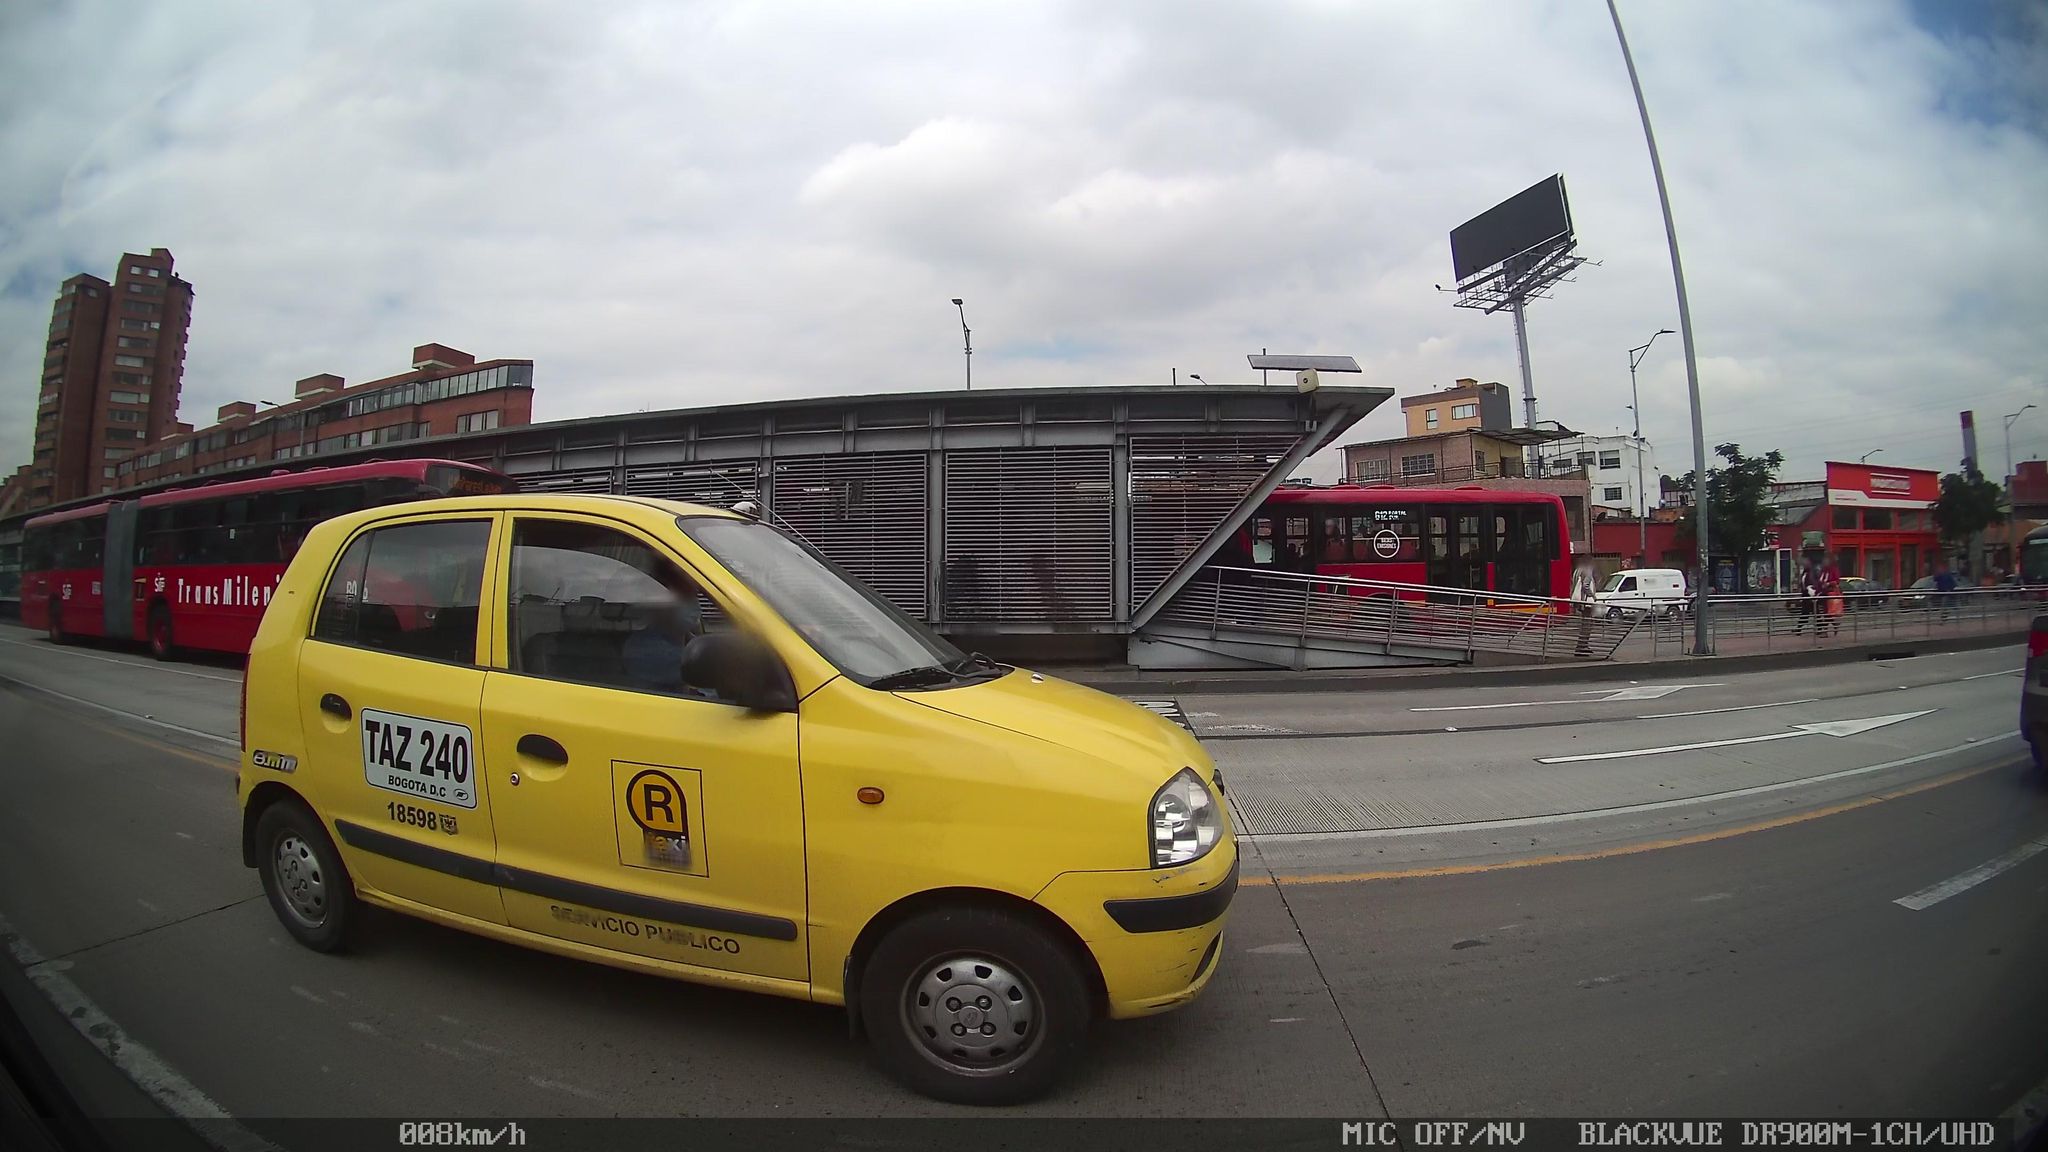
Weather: cloudy
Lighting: day
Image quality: good
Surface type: driving surface
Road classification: footway, corridor
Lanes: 2
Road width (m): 3.0
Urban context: urban centre
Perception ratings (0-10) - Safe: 3.7, Lively: 7.53, Beautiful: 1.5, Boring: 1.46, Depressing: 8.29, Wealthy: 3.23